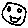
Label: smiley face